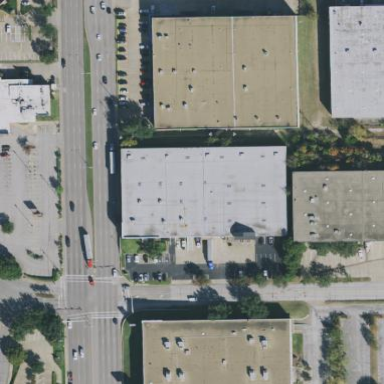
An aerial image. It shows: Warehouse building.